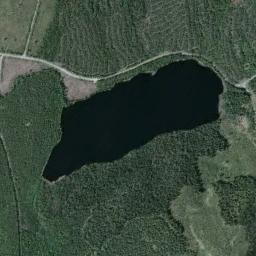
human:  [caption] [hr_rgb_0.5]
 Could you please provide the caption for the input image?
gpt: The lake is large in area .

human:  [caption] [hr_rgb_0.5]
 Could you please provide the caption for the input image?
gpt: Many trees are around the lake .

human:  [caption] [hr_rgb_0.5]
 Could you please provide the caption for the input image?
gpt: The lake lies in the dense forest and the water is dark blue .

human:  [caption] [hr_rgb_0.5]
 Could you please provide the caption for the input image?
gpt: An irregularly shaped deep blue lake surrounded by green forests .

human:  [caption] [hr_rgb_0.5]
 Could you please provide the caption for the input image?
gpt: There are many green trees around the lake .